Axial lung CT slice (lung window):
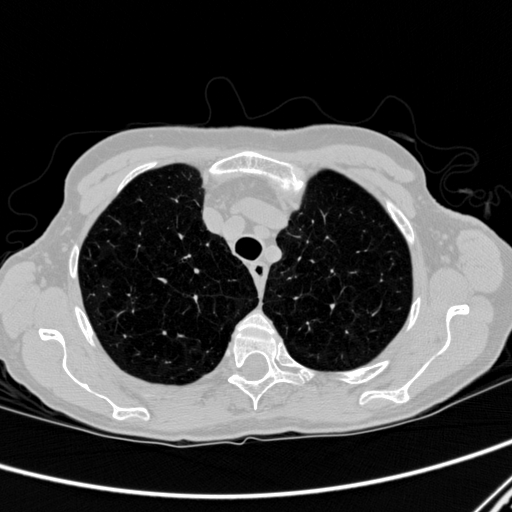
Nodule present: no